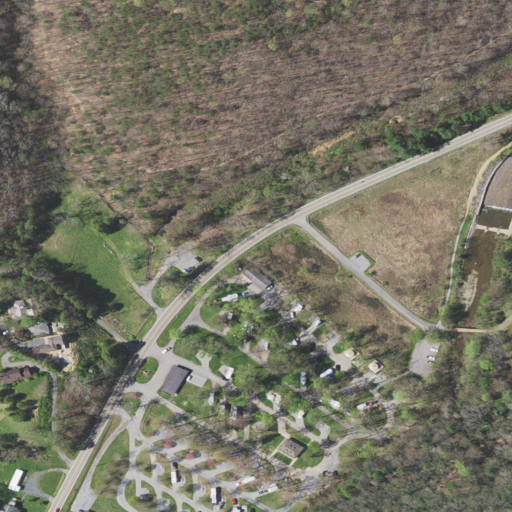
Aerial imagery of valley in Virginia named Clyburn Hollow containing deciduous forest, pasture, low intensity development, mixed forest, open development, evergreen forest, and medium intensity development